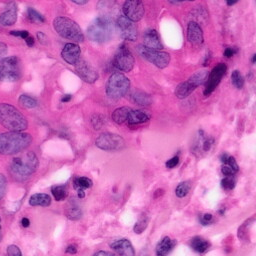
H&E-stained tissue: Pancreatic